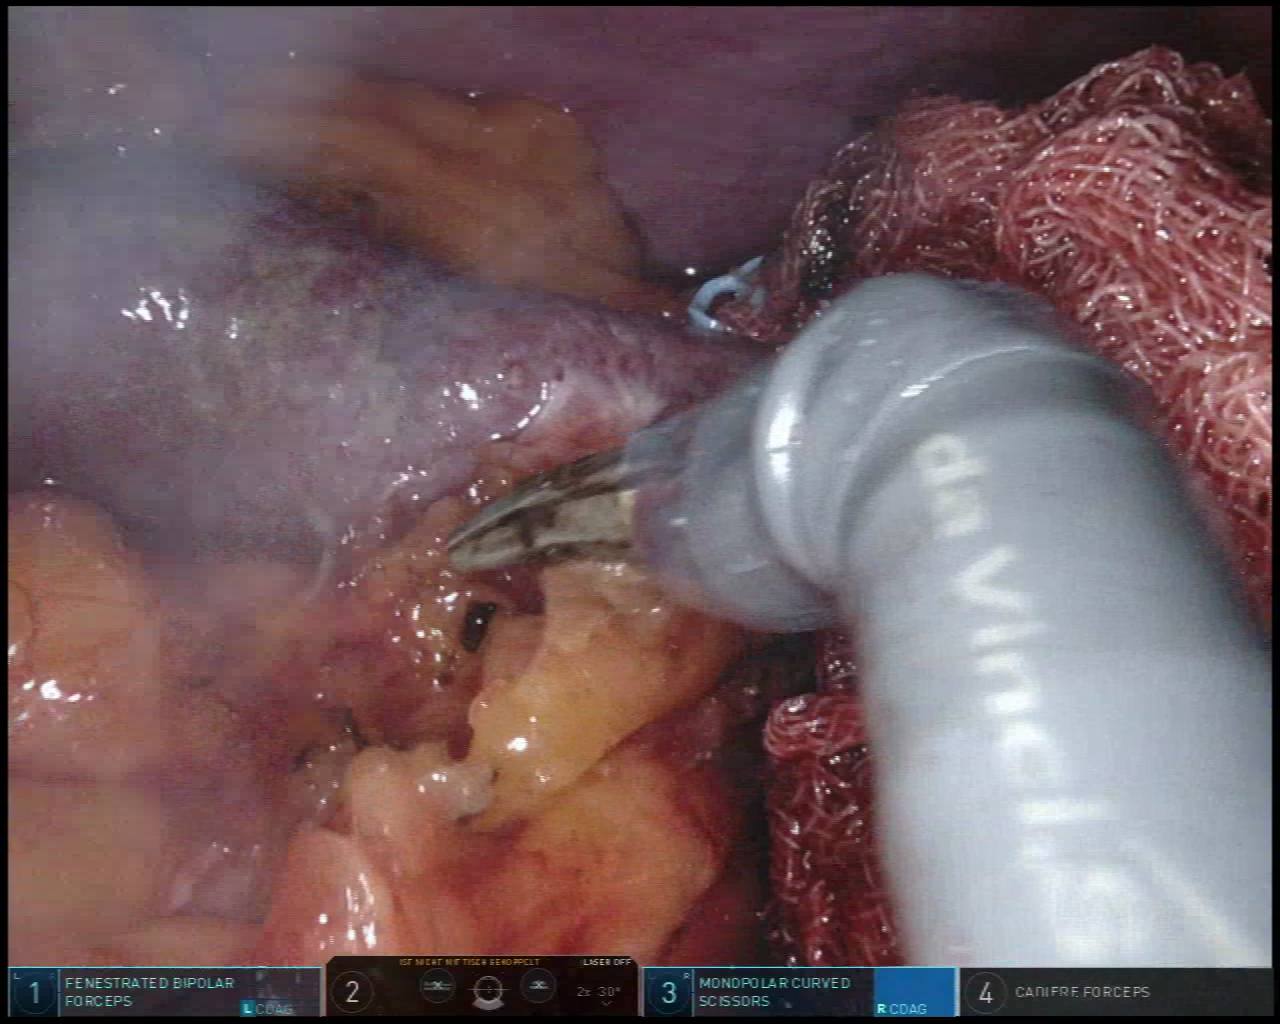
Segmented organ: spleen
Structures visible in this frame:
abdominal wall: yes
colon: no
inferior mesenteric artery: no
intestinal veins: no
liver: no
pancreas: no
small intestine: no
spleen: yes
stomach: no
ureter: no
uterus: no
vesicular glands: no